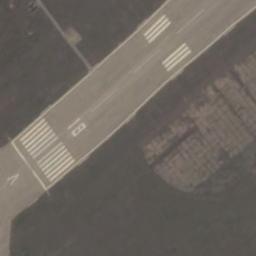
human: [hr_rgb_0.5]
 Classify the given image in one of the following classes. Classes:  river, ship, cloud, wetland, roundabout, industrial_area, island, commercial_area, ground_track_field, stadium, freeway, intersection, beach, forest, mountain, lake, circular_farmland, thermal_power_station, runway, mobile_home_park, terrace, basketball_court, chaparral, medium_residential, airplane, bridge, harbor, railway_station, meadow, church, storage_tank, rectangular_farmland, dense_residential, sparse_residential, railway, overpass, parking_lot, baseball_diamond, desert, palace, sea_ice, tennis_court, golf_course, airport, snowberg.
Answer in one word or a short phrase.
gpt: runway